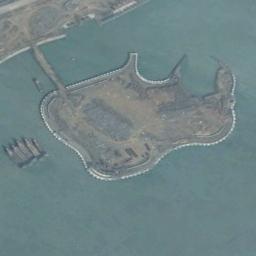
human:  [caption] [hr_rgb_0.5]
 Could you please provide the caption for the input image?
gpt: The green island, Which is approximately rectangular in shape, Is surrounded by pale blue water  The island is covered with green vegetation and houses, Such as houses, Connected to the land next to it .

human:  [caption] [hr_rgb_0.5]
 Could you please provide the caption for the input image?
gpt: The island is desolate .

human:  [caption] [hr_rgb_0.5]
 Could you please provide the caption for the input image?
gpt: The land on the island is rough .

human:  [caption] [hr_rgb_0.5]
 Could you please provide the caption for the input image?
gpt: The island is surrounded by green waters and a bridge connects the island to the land .

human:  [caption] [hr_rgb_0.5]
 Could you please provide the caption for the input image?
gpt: The brown island is surrounded by green water .